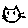
Label: cat